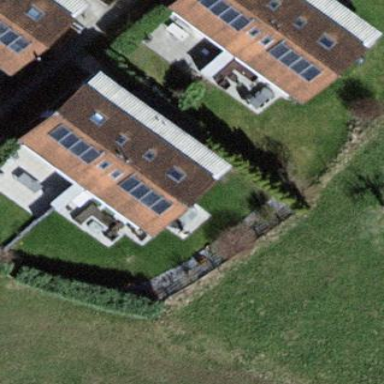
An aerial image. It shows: Semidetached house.